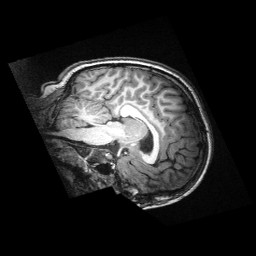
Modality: T1w
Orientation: sagittal
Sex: male